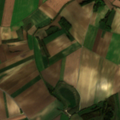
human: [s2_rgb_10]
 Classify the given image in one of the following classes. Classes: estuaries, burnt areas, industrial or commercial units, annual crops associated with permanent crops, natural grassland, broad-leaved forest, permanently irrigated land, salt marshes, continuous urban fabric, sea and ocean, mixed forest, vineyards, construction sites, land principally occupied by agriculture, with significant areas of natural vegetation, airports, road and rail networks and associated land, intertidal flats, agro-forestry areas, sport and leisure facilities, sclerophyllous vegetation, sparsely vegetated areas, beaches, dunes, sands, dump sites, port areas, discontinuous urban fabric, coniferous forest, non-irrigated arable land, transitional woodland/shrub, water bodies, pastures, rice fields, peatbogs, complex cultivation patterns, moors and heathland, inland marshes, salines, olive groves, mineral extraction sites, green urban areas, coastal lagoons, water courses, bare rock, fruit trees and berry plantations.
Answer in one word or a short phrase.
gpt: non-irrigated arable land, land principally occupied by agriculture, with significant areas of natural vegetation